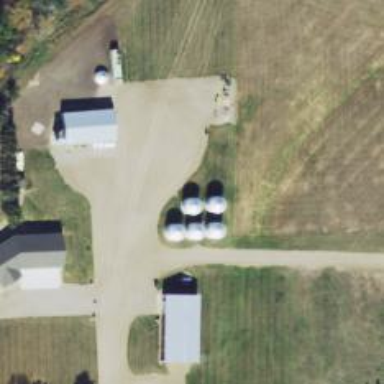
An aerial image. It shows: Silo.